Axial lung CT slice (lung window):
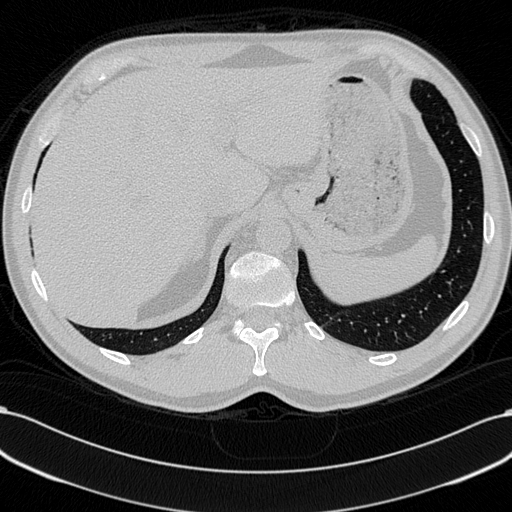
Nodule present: no